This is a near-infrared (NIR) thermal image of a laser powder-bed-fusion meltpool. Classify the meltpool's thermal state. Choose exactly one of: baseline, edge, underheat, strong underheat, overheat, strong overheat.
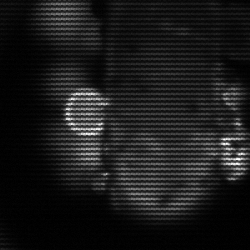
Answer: strong underheat